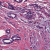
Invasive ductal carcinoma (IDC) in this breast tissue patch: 0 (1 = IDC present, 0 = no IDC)